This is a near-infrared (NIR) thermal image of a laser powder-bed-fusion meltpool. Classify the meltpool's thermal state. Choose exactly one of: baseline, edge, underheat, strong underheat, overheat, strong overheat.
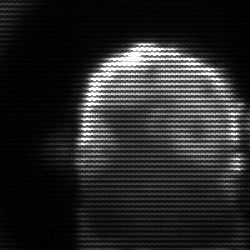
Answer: baseline